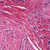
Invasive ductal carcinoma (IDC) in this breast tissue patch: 0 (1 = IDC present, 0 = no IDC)